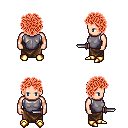
a pixel art fantasy rpg character, male body template, human, light skin, steel chest armor, robe skirt, red curly afro hairstyle, gold boots, dagger, four views (front, back, left, right), 2x2 character sprite sheet, small pixel art, hard edges, no anti-aliasing